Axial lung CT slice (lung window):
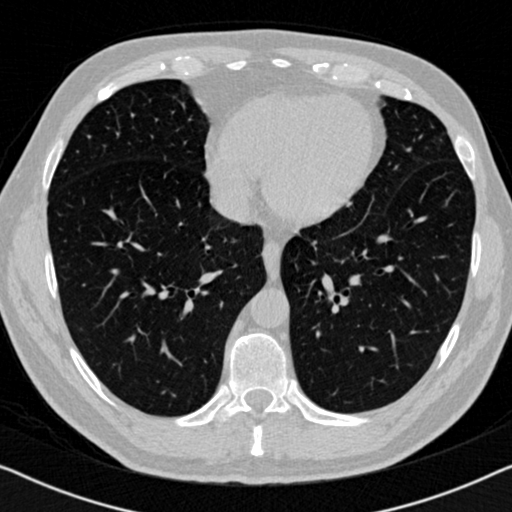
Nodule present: no